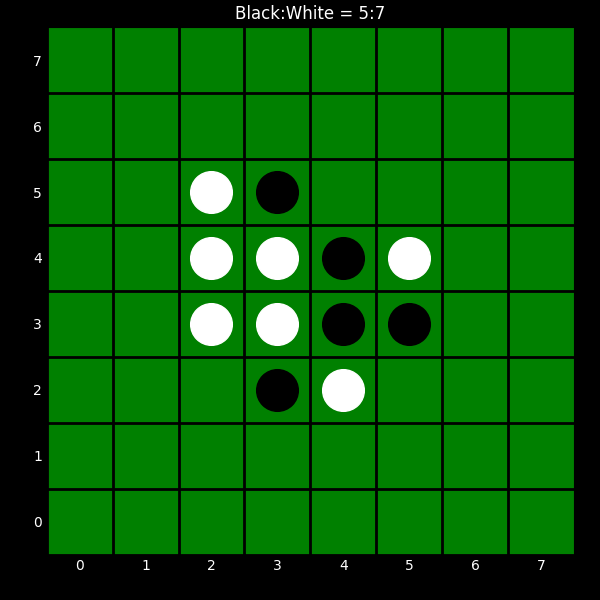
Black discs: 5
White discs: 7